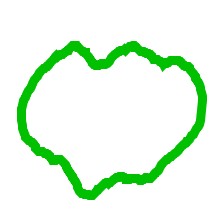
Shape: circle